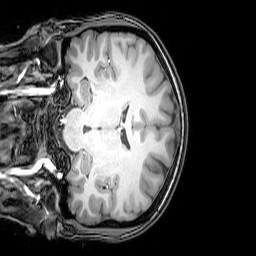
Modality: T1w
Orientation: coronal
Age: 26
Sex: female
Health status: healthy
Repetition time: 0.081 s
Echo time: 0.037 s